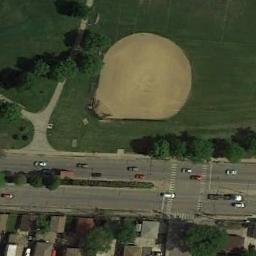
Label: baseball_diamond